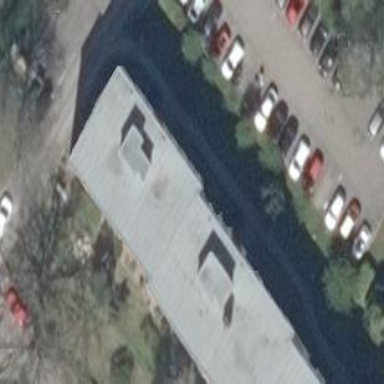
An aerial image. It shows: Building with apartments and flat roof.